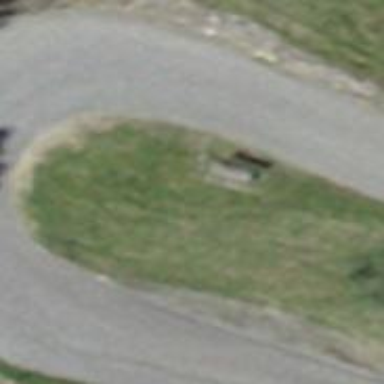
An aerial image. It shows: Bench for seating.